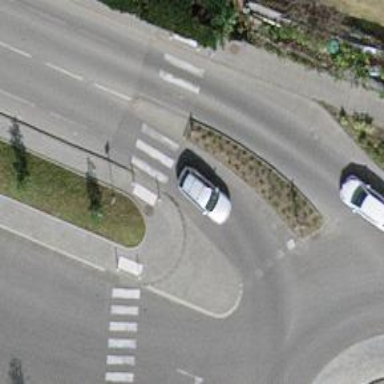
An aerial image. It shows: Uncontrolled zebra crossing with pedestrian island.